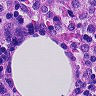
Metastatic tissue present: no